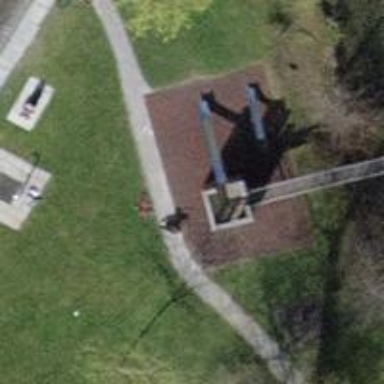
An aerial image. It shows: Playground featuring playhouse theme.